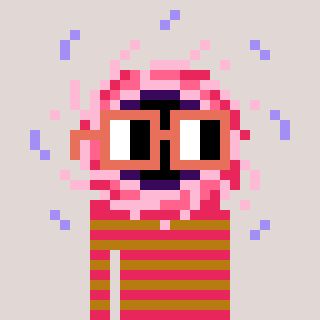
a pixel art character with square orange glasses, a blackhole-shaped head and a gold-colored body on a warm background